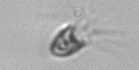
Label: Balanion